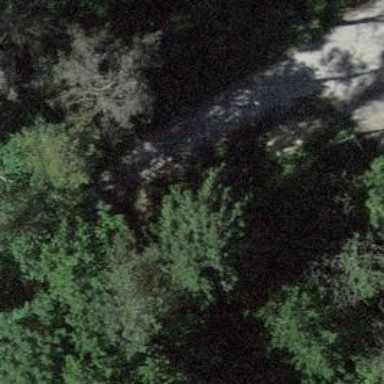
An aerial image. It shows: Gravel service road.